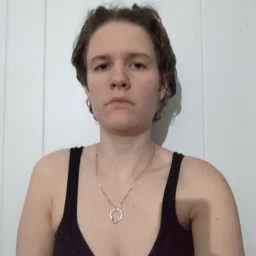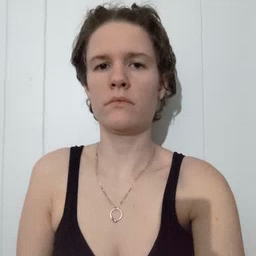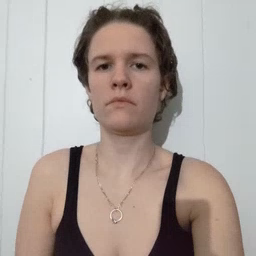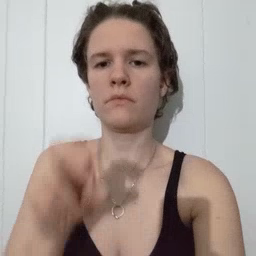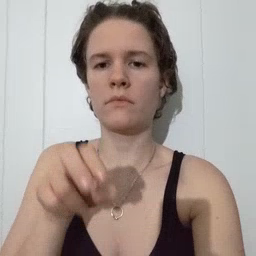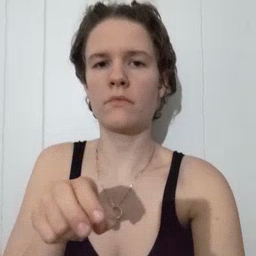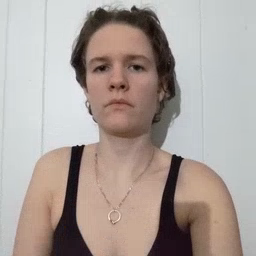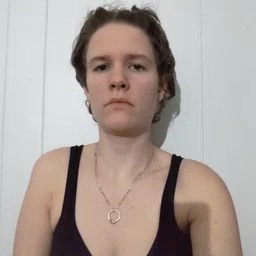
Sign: chair